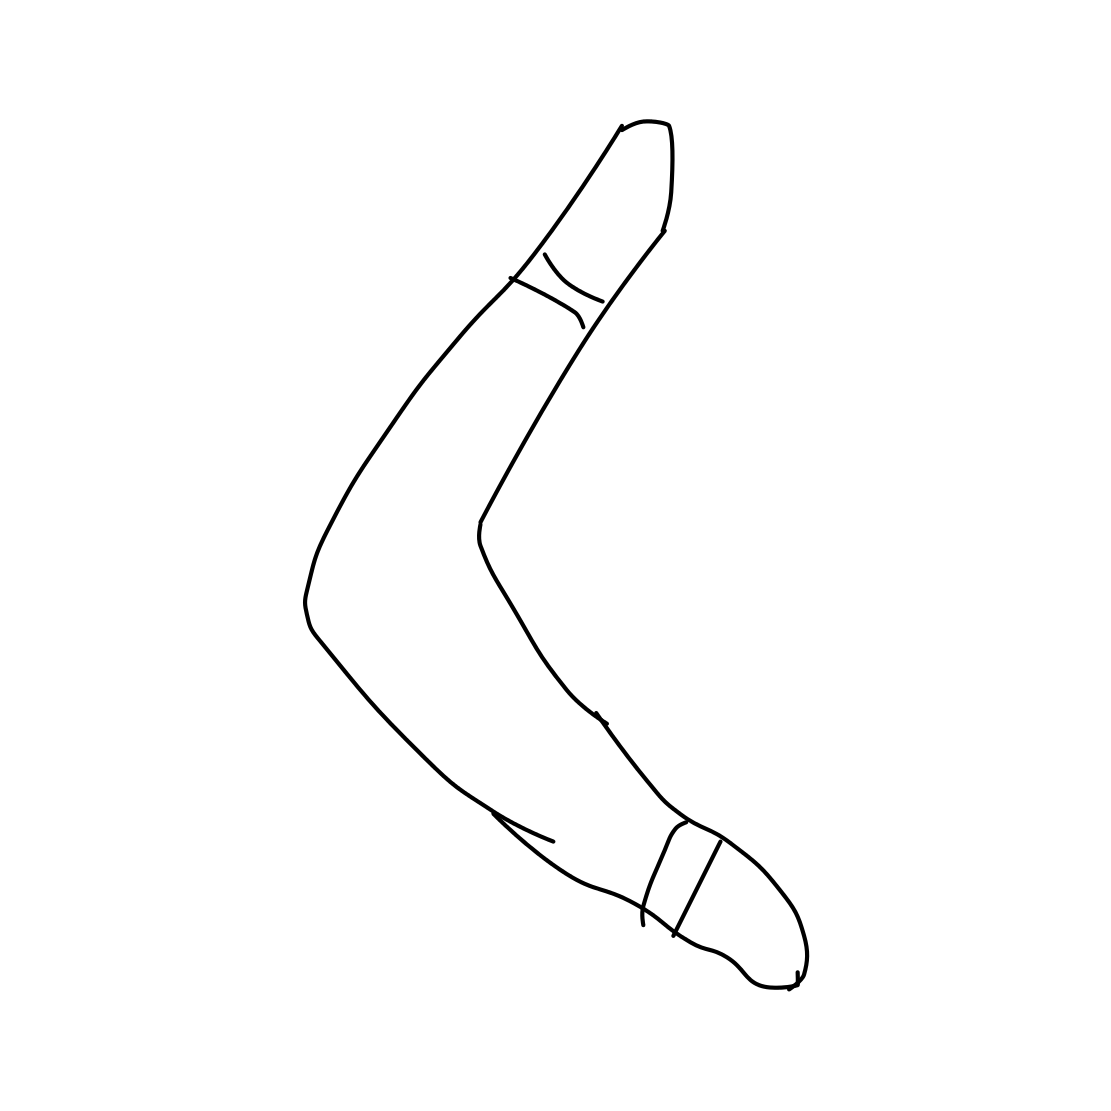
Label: boomerang